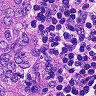
Metastatic tissue present: yes